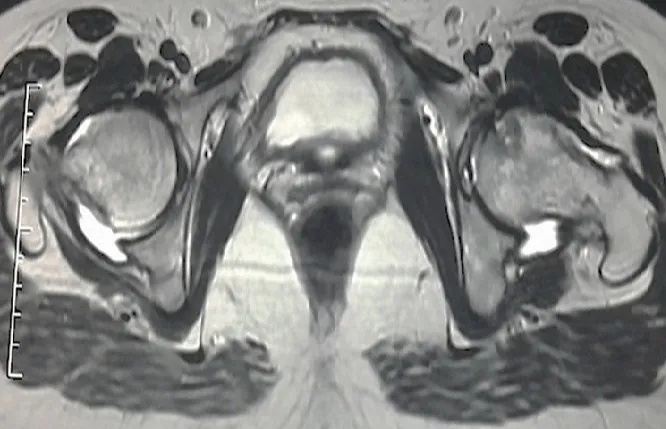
T2-weighted sequence MRI of the femoral heads showed bilateral joint effusion with focal lesion at the anterior part of the left hip.
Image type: radiology (mri)